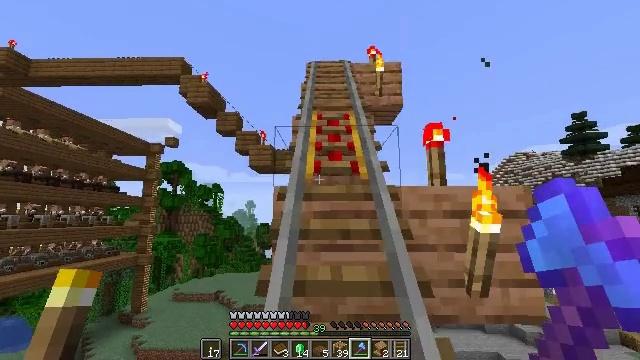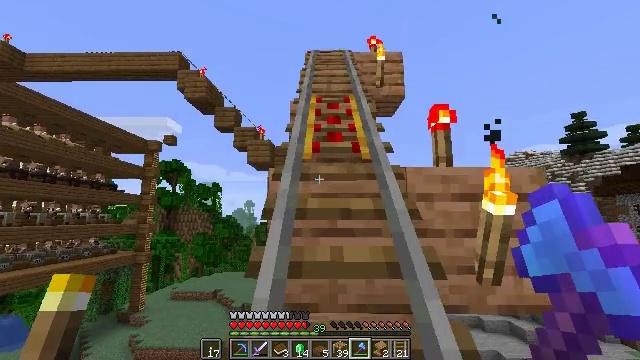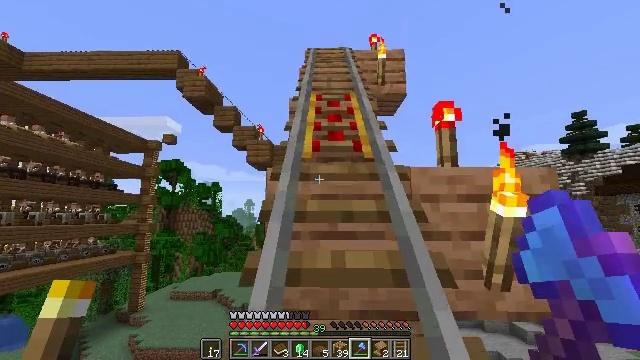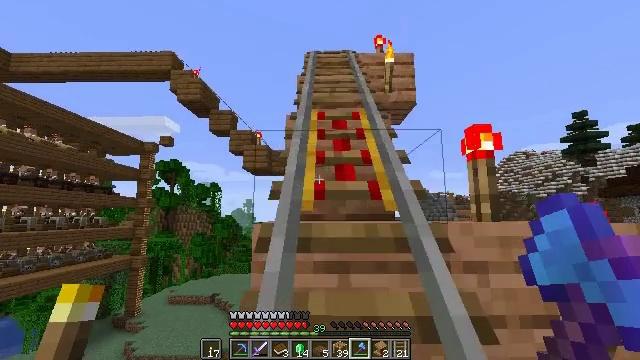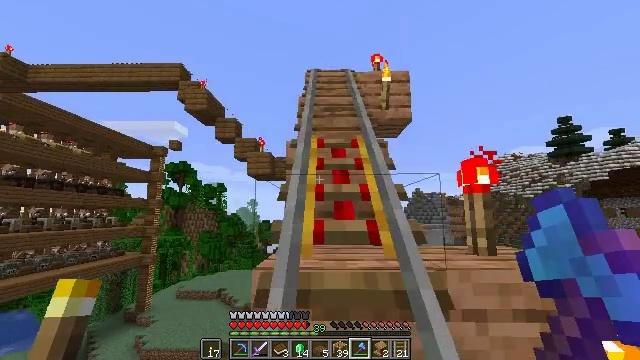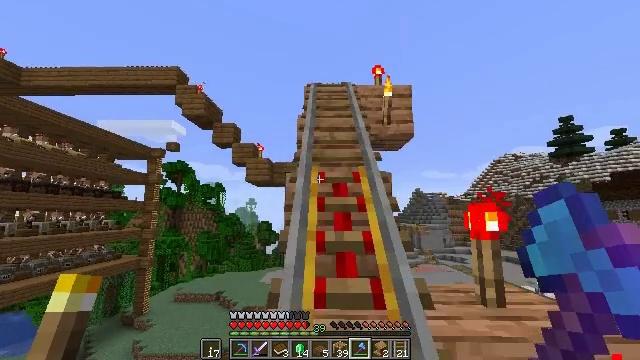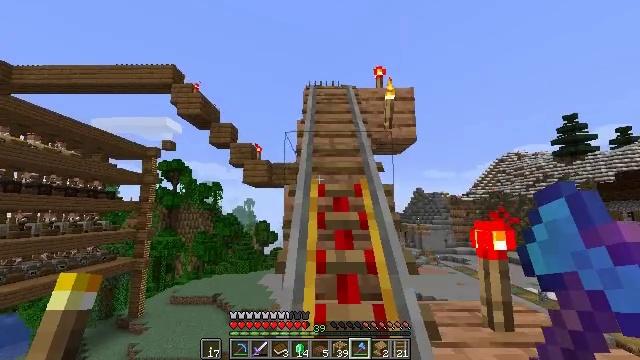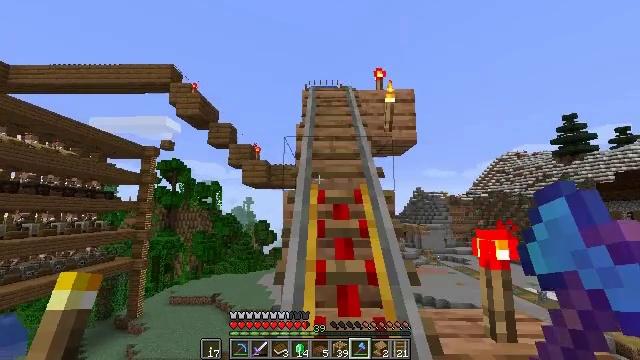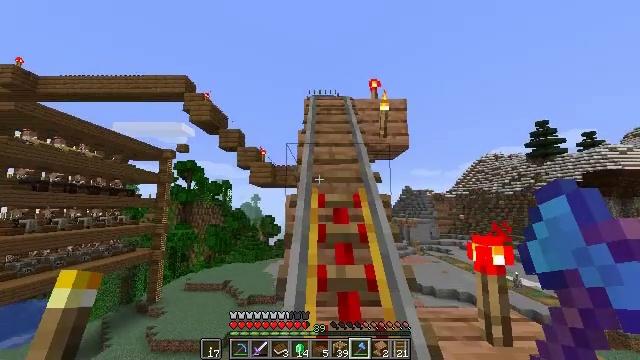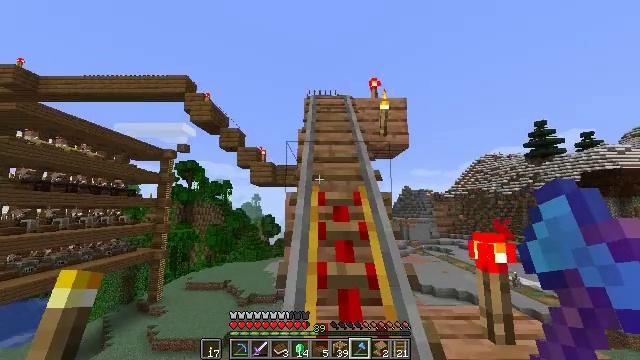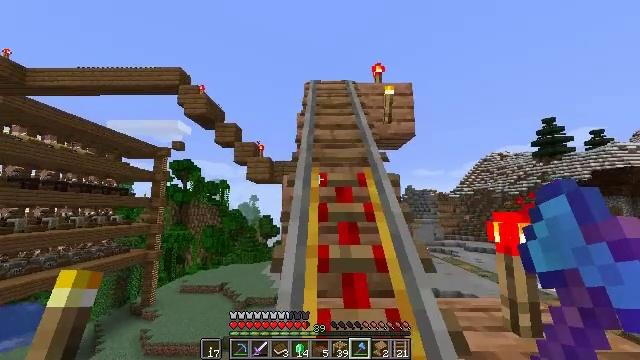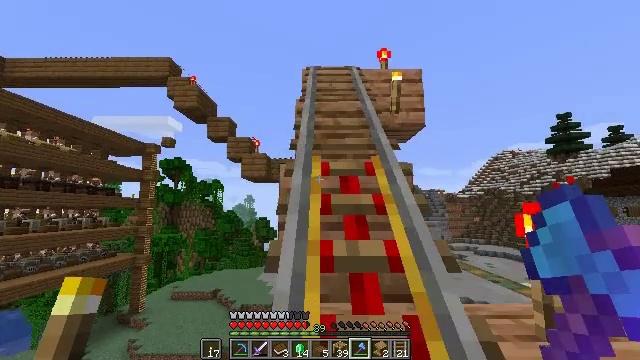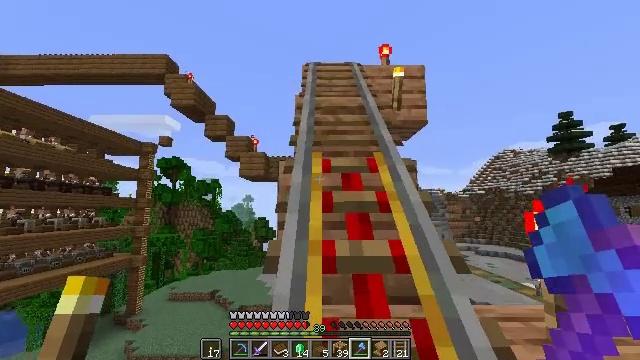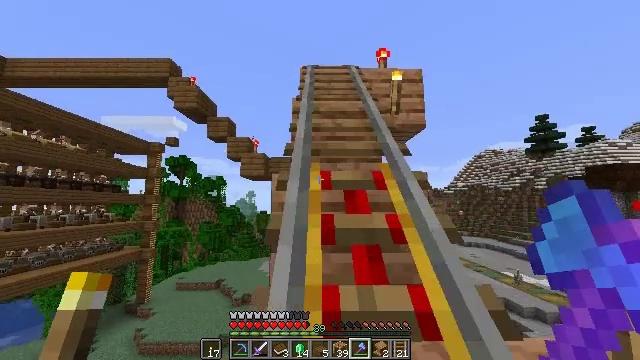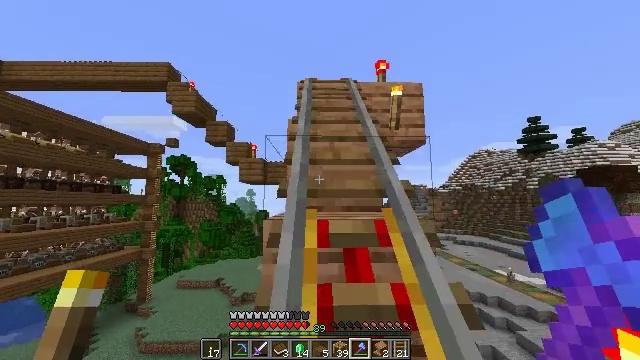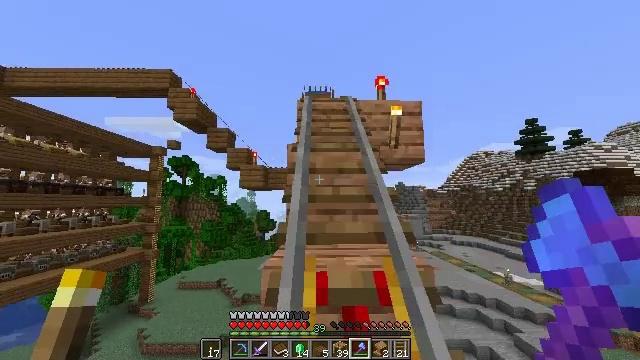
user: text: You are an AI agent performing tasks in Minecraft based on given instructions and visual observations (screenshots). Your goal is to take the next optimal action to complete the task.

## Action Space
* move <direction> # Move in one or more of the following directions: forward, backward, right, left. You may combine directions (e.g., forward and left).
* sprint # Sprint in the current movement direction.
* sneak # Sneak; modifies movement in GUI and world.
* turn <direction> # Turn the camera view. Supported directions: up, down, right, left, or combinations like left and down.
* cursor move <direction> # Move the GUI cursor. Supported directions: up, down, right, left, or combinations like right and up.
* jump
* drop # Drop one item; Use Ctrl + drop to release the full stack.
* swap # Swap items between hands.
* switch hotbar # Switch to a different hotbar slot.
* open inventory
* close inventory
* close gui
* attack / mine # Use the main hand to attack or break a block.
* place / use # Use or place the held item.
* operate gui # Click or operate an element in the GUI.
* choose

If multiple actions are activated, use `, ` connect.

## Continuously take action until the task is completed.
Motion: motion action
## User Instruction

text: Mine the spruce slab.
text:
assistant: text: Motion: move forward, jump
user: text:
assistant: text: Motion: move forward, jump
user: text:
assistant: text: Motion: move forward, sprint, jump
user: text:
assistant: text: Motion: move forward, sprint, jump
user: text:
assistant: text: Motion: move forward, sprint, jump
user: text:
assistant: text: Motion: move forward, sprint, jump
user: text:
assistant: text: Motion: move forward, jump
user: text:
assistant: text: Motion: move forward, jump
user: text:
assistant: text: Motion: move forward, jump
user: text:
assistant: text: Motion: move forward, jump
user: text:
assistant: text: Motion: move forward, jump
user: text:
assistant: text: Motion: move forward, sprint, jump
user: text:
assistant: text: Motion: move forward, sprint, jump
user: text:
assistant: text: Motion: move forward, sprint, jump
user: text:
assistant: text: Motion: move forward, sprint, jump
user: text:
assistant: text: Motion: move forward, jump
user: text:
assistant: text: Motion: move forward, jump
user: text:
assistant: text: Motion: move forward, jump
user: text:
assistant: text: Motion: move forward, jump
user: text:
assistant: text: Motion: move forward, jump
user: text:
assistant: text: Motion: move forward, sprint, jump
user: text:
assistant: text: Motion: move forward, sprint, turn down, jump
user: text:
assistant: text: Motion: move forward, sprint, turn down, jump
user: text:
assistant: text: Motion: move forward, sprint, turn down, jump
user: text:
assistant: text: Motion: move forward, jump
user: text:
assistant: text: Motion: move forward, jump
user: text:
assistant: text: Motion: move forward, jump
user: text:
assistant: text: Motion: move forward, jump
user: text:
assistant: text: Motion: move forward, sprint, jump
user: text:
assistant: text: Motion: move forward, sprint, turn down, jump